Field crop: maize
Growth stage: 2
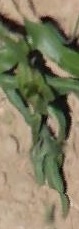
Species: maize